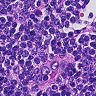
Metastatic tissue present: no